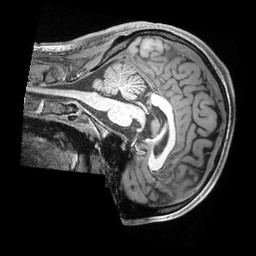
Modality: T1w
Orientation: sagittal
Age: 26
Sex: male
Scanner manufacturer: siemens
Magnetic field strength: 3 T
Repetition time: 2.4 s
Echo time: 0.00226 s